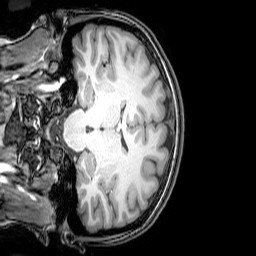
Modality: T1w
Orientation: coronal
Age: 23
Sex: female
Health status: healthy
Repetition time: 0.081 s
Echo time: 0.037 s